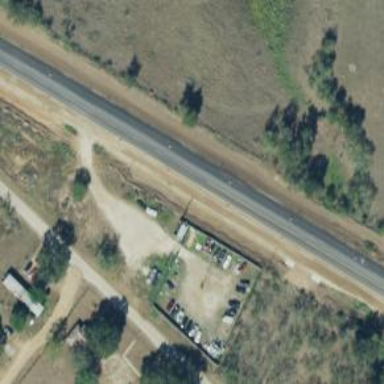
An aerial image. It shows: Primary highway.